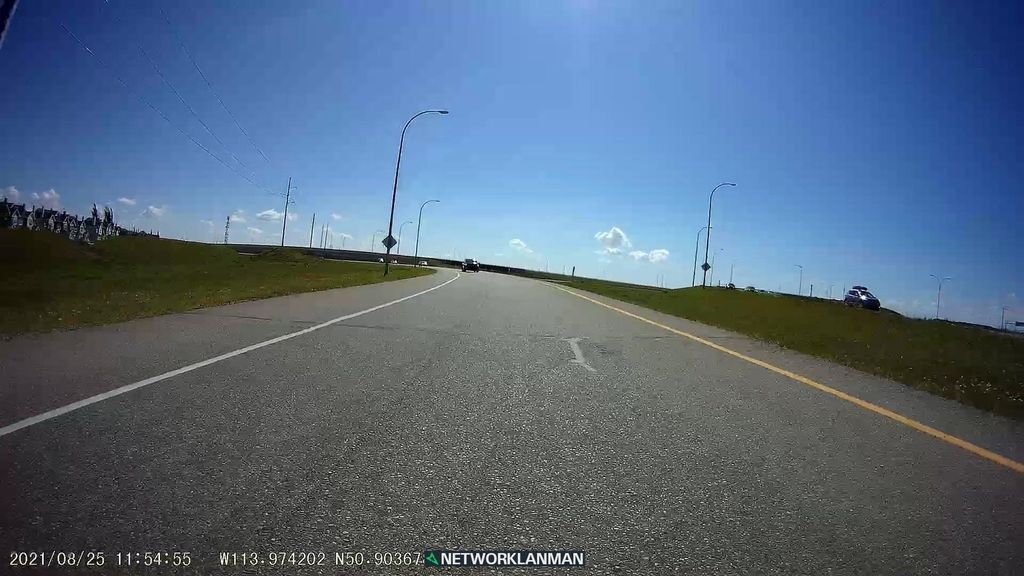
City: calgary